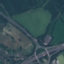
Land use / land cover: Highway